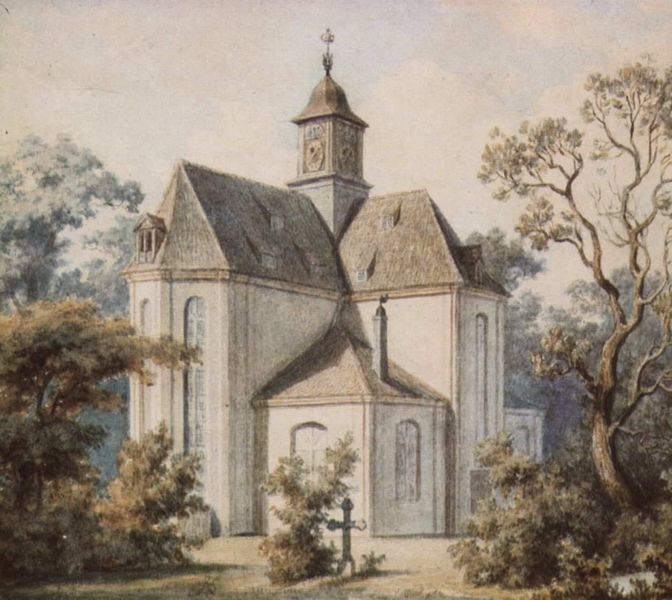
Titel: Berlin, Dorotheenstädtische Kirche
Künstler: Rudolf Schick
Standort: Berlin
Institution: Märkisches Museum
Schlagwörter: baum, blau, blätter, gemälde, himmel, laub, schatten, weiß, wolken, aquarell, bäume, grün, impressionismus, kirchturm, landschaft, ocker, äste, braun, fenster, grau, hell, hintergrund, laterne, licht, pastell, schwarz, zeichnung, dach, gebäude, haus, park, rasen, weg, wiese, wolke, beige, haube, architektur, spitze, ast, stamm, zweige, busch, büsche, kirche, sträucher, wole, klassizismus, gotik, rosa, wald, schornstein, turm, turmspitze, hellblau, schiff, sommer, ruhe, ansicht, bogen, fassade, dorf, dächer, giebel, dunst, grafik, violett, herbst, uhr, pastellfarben, monumental, baumkrone, anbau, glockenturm, kirch, kreuz, türmchen, dom, dachfenster, lichtung, druck, lithografie, koloriert, friedhof, langhaus, kirchenschiff, glocke, gotisch, querhaus, grab, ländlich, walmdach, romantisch, gräber, apsis, chor, kapelle, kruzifix, lirchturm, leuchtend, zeit, astgabel, ziffernblatt, bau, sakralbau, turmuhr, kreut, kriche, zentralbau, vierung, querschiff, gotteshaus, naos, neugotisch, uhrturm, seitenkapelle, kappelle, sakristei, kreiz, geälde, kirchenschiffe, geas, dachhaus, dreiviertelschluss, kreuzschiff, #zeichnung, kirchuhr